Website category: sports
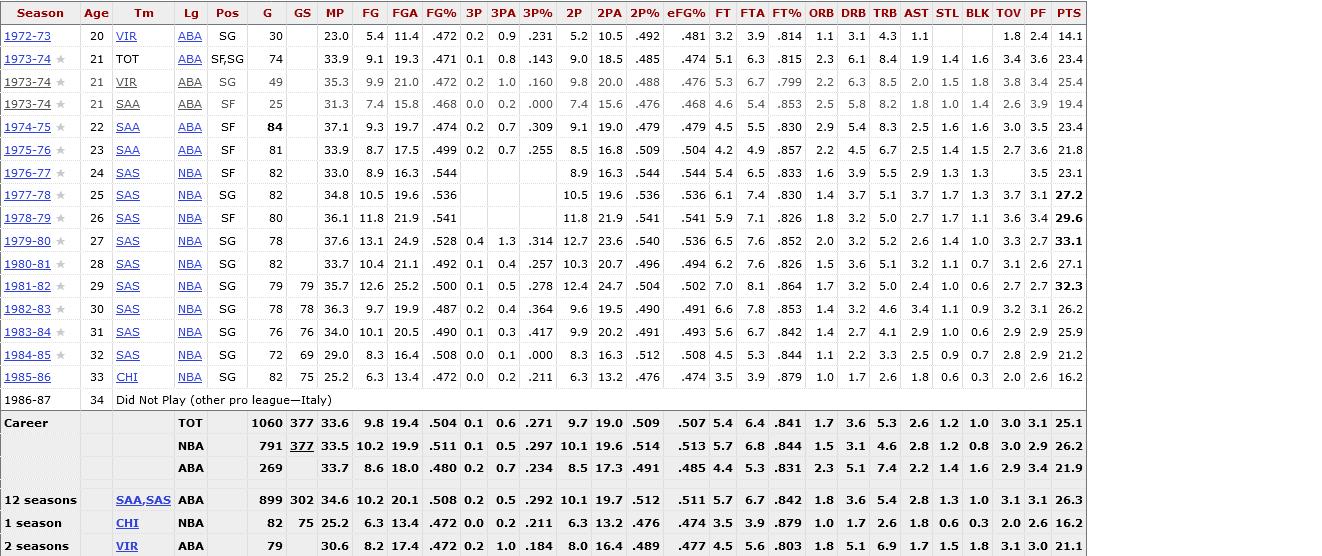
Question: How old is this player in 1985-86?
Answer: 33

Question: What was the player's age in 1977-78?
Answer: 25

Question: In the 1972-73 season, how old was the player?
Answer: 20

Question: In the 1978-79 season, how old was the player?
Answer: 26

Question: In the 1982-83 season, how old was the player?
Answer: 30

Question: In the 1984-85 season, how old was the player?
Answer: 32

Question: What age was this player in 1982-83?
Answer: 30

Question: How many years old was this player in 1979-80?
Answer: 27

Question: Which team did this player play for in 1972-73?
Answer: VIR

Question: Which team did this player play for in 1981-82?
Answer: SAS

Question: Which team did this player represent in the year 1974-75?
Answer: SAA

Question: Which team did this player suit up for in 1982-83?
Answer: SAS

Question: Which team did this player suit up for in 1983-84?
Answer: SAS

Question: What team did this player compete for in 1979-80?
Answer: SAS

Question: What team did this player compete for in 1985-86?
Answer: CHI

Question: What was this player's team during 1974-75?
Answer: SAA

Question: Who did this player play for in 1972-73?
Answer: VIR

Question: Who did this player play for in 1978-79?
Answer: SAS

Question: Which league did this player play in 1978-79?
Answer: NBA

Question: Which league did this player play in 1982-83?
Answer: NBA

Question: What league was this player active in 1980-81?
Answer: NBA

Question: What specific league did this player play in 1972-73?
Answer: ABA

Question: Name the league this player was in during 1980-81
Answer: NBA

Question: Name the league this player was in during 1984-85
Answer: NBA

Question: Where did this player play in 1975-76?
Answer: ABA

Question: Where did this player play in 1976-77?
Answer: NBA

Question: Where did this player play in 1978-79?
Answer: NBA

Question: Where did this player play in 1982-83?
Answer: NBA

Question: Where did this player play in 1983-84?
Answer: NBA

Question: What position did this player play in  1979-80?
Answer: SG

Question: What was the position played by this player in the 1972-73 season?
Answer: SG

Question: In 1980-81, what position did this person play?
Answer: SG

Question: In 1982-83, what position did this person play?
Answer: SG

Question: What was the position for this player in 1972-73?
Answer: SG

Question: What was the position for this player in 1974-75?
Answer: SF

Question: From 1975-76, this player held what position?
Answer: SF

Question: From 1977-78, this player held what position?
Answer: SG

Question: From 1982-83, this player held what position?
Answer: SG

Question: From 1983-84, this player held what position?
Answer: SG

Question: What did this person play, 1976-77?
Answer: SF

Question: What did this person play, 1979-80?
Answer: SG

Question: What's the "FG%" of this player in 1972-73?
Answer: .472

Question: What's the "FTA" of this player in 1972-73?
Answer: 3.9

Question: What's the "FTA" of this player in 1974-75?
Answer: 5.5

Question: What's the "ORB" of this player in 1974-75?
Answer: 2.9

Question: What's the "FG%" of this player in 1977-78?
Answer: .536

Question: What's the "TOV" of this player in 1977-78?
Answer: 3.7

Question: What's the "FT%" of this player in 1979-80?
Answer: .852

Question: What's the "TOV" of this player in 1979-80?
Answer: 3.3

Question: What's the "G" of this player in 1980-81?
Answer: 82

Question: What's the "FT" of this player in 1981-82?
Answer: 7.0

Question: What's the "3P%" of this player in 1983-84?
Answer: .417

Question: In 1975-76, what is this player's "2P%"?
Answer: .509

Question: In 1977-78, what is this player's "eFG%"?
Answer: .536

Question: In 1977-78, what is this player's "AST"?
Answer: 3.7

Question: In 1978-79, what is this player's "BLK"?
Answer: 1.1

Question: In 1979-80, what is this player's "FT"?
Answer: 6.5

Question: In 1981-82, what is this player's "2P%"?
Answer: .504

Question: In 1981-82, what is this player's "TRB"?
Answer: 5.0

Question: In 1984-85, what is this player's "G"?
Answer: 72

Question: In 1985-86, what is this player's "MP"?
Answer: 25.2

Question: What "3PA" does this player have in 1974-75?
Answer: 0.7

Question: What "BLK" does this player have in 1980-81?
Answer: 0.7

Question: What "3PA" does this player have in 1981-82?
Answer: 0.5